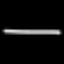
Label: line